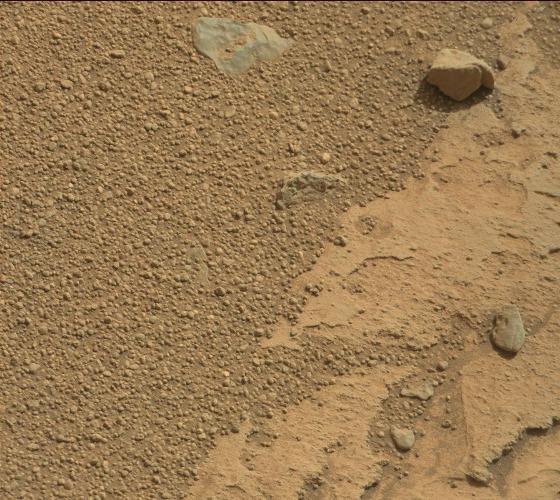
Terrain classes present: Bedrock, Gravel / Sand / Soil, Rock, Shadow